Question: There are some blocks in the picture. Find the smallest square area that can place all the small blocks in the area in a suitable way without overlapping. Return the length of the square side.
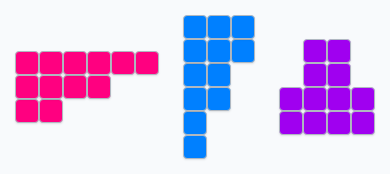
Answer: 6